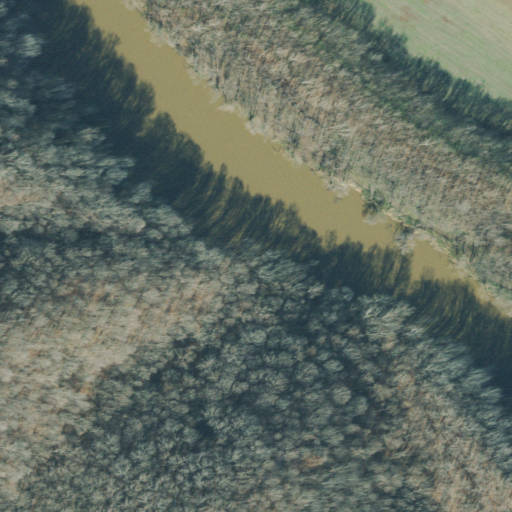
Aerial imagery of valley in Tennessee named Limekiln Hollow containing deciduous forest, open water, cultivated crops, and mixed forest